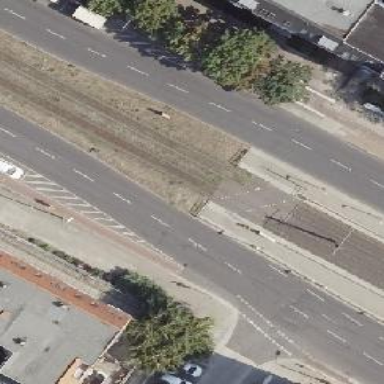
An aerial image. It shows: Uncontrolled tram crossing.